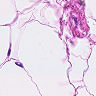
Metastatic tissue present: no